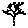
Label: tree